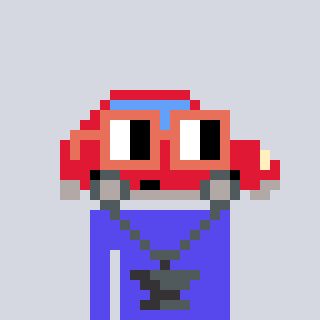
a pixel art character with square orange glasses, a car-shaped head and a computerblue-colored body on a cool background